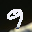
Label: 9